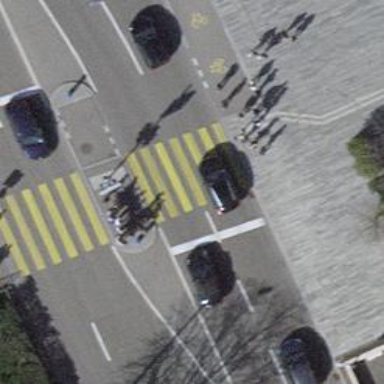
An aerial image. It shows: Kerb serving as barrier.